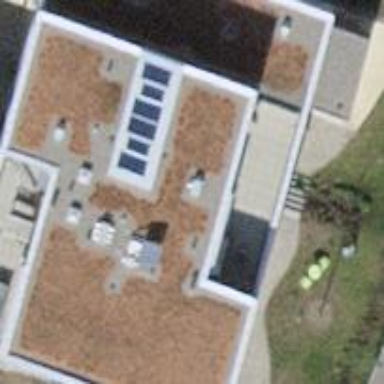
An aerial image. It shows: Apartment building with flat roof.